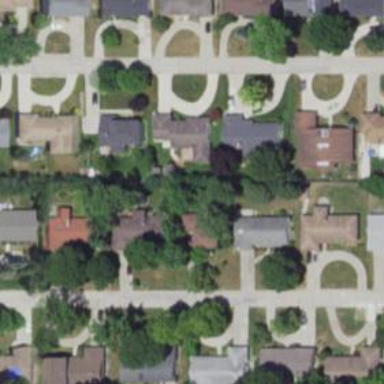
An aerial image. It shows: Driveway.